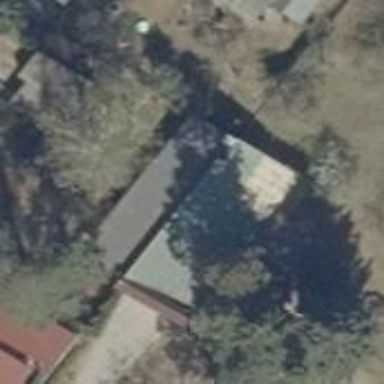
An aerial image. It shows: Detached building.